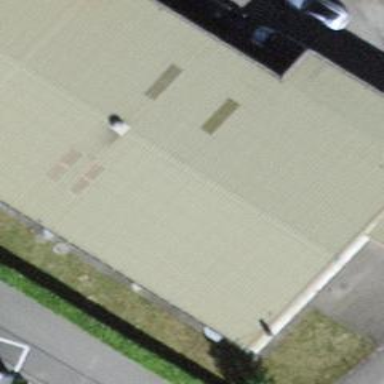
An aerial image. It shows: Commercial building.